Question: In the TYPO3 6.1 Install tool's DB Analyzer, when I run "Compare with TCA", I get huge differences between $TCA and the database.
Though, the suggested values from $TCA seem odd, like old (tiny, improbable types like 'blob' for fe_groups):

This goes on and on. I've installed this TYPO3 version from scratch, so it can't be from a prior installation.
What is this? Can I leave it be? If not, where can it be corrected?
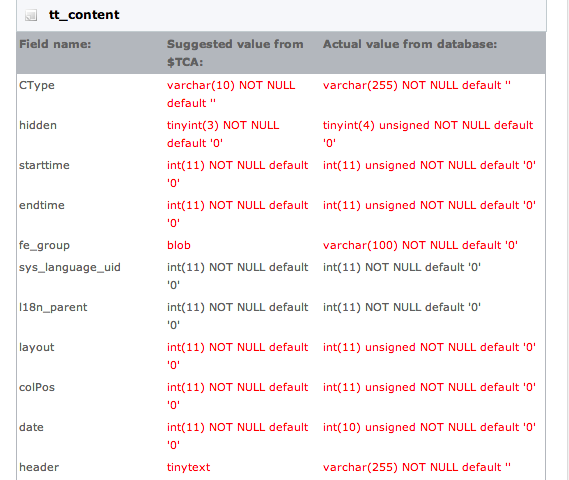
Answer: The hole "compare with TCA" will be removed in 6.2. Until then just leave it as it is and ignore it.